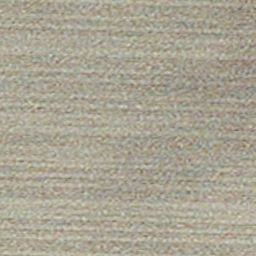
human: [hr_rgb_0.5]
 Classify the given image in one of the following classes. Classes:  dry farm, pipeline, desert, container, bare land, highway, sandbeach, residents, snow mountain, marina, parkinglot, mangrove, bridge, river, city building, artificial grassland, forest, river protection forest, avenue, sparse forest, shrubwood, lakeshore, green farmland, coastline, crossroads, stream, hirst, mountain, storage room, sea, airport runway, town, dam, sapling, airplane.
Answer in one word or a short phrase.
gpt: dry farm